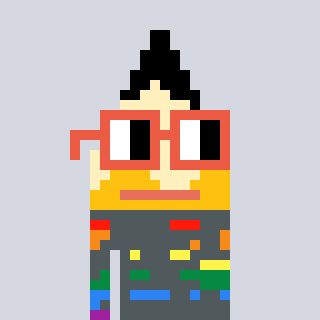
a pixel art character with square orange glasses, a pencil-shaped head and a teal-colored body on a cool background